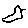
Label: bird